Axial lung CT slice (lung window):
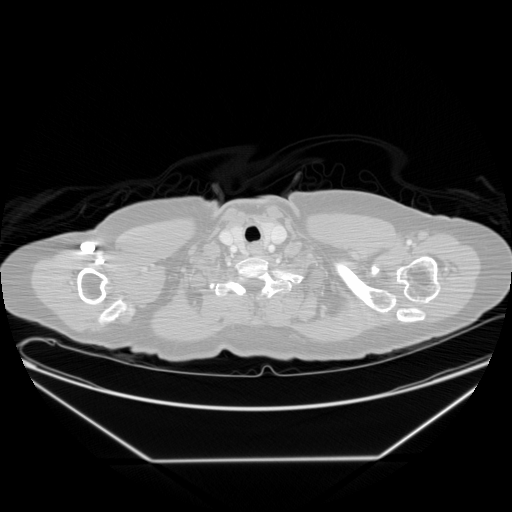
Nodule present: no